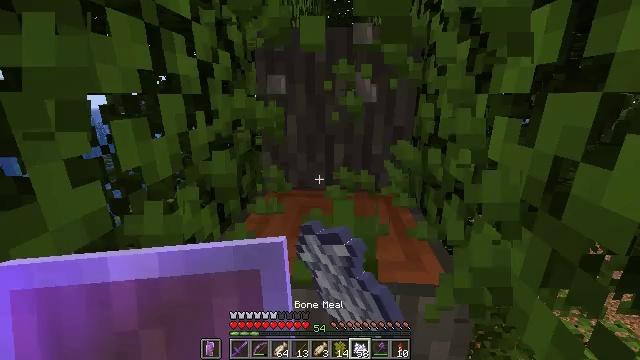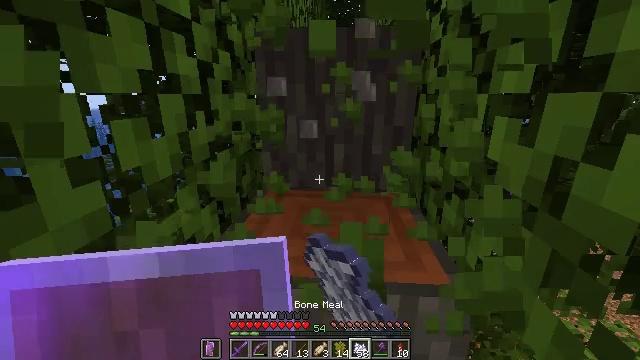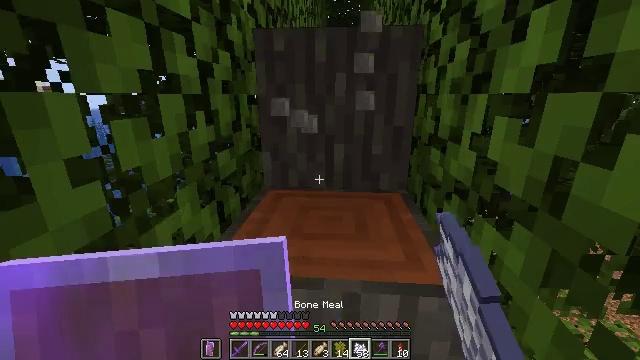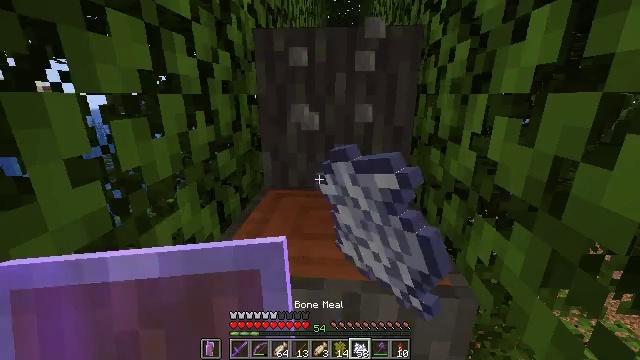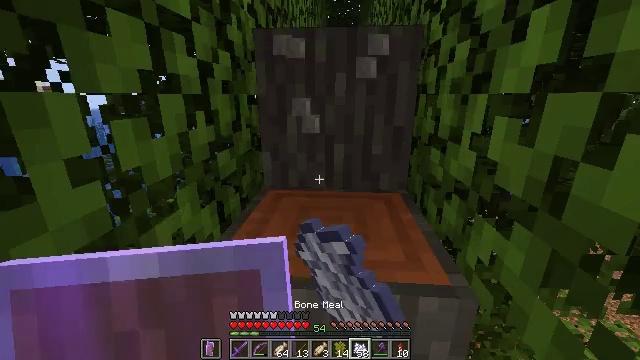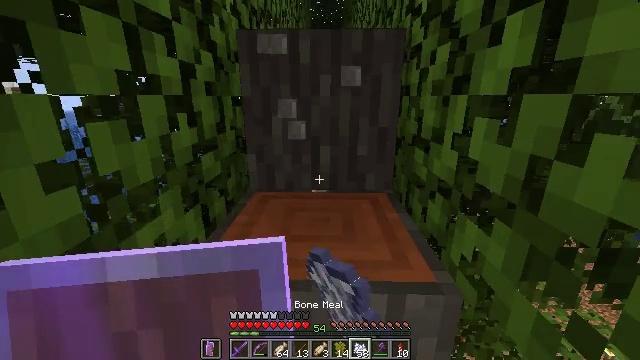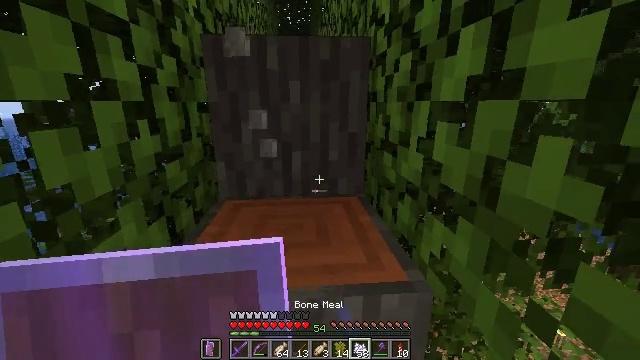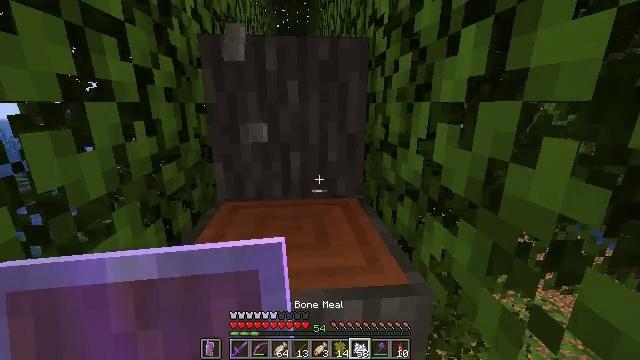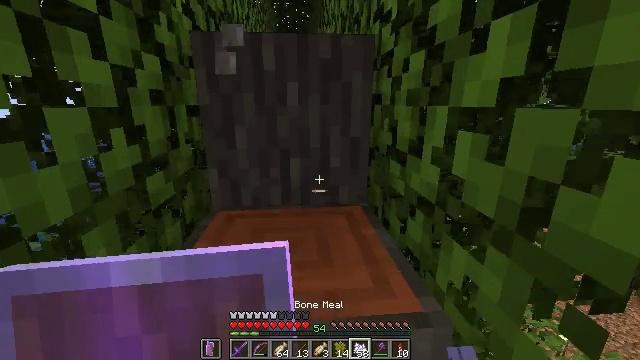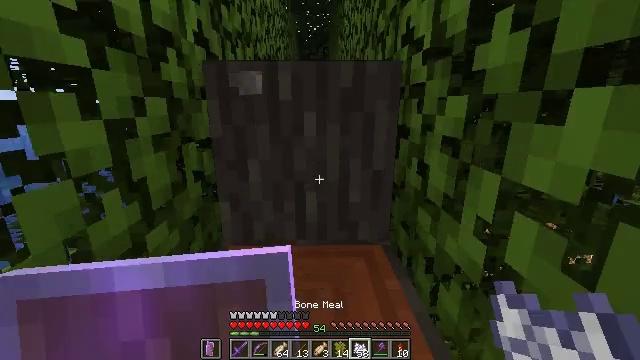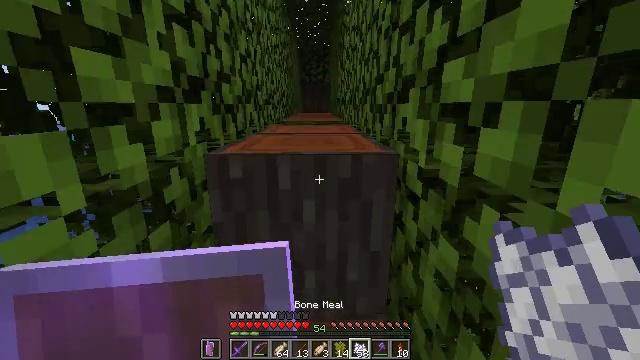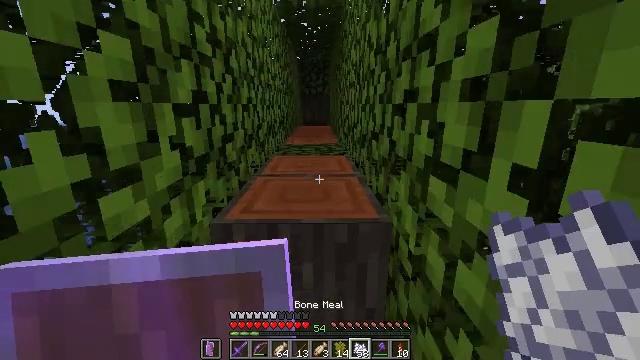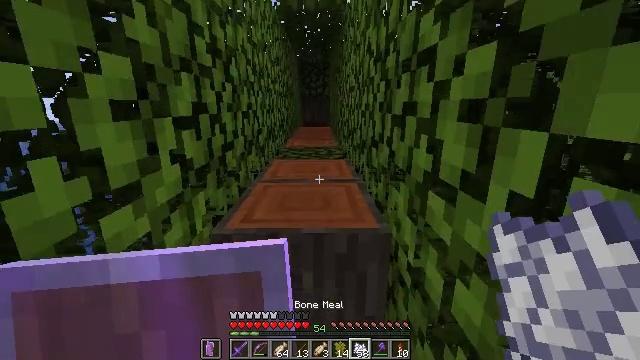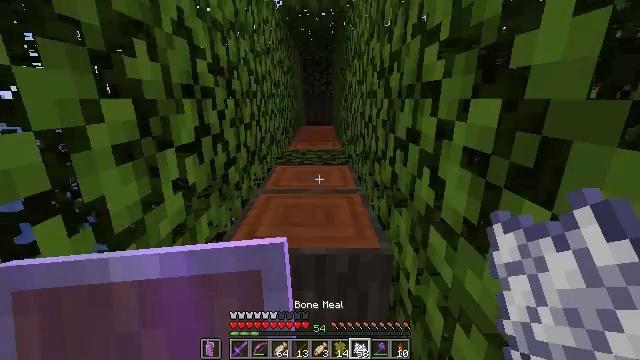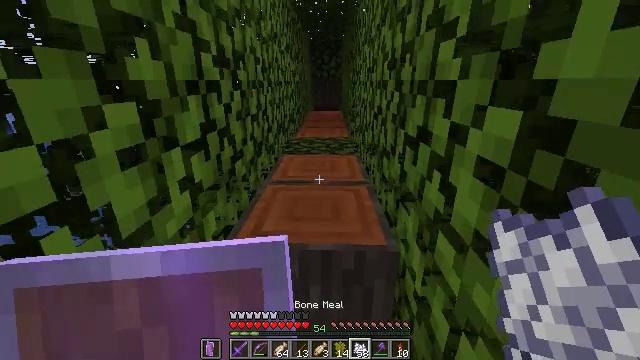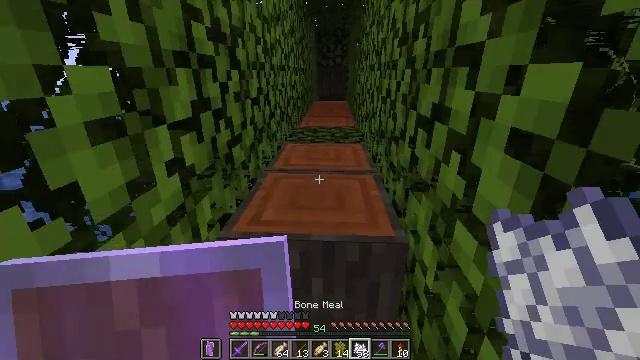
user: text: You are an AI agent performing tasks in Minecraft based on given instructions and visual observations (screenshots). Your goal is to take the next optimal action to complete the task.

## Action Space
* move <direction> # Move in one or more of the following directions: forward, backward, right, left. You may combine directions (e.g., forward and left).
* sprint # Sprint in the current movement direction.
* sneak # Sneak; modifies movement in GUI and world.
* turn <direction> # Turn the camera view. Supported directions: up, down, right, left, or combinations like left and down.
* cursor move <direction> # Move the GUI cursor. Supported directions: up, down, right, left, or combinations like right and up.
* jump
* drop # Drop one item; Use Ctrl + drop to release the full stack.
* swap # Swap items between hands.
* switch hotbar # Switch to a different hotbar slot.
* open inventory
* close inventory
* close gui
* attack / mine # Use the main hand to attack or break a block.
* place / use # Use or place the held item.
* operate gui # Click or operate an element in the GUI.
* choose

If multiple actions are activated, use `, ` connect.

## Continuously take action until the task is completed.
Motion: motion action
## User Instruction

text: Harvest the acacia log from the forest.
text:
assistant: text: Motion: attack / mine
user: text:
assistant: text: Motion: attack / mine
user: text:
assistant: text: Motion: attack / mine
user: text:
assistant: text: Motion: attack / mine
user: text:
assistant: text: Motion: turn right
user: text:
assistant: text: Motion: turn right and up
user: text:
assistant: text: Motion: move forward
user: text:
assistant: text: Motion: move forward
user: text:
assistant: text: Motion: move forward, turn left, jump
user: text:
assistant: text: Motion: move forward, jump
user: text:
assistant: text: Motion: move forward, jump
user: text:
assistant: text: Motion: move forward
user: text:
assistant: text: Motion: move forward, turn down
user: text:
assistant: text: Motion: turn left and down
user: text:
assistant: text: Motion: turn left and down
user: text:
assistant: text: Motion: no_op
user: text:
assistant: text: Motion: no_op
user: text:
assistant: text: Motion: no_op
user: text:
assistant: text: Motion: no_op
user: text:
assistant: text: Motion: no_op
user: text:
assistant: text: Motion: no_op
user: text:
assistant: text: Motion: no_op
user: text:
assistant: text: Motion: turn down
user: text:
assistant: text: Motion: turn down
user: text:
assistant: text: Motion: attack / mine
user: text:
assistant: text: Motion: attack / mine
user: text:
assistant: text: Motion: attack / mine
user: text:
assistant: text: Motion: attack / mine
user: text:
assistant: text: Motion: move forward, turn up, attack / mine
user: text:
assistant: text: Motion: move forward, turn up, attack / mine